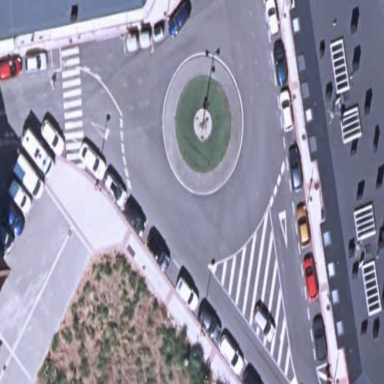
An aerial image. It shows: Residential road with asphalt surface leading to roundabout.